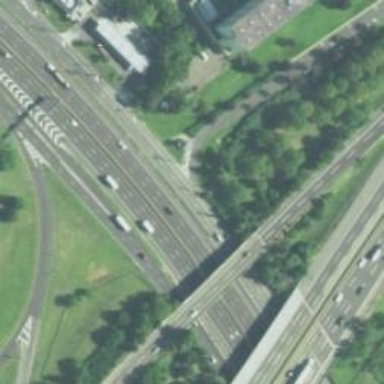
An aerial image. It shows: Trunk link highway.